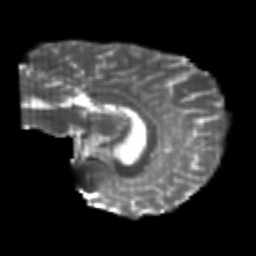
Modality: T2w
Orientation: sagittal
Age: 21
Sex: female
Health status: healthy
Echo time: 0.074 s